Field crop: tomato
Growth stage: 1
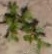
Species: portulaca